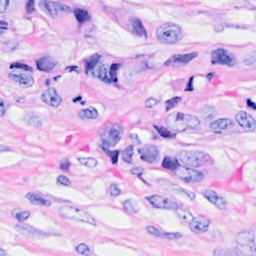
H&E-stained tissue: Breast